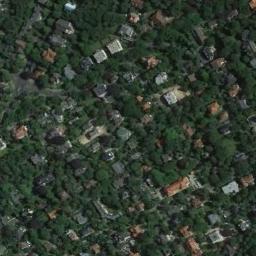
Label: dense_residential